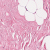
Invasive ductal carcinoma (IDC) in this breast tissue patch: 0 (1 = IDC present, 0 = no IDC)